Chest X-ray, PA view. Patient: 41 years old, sex M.
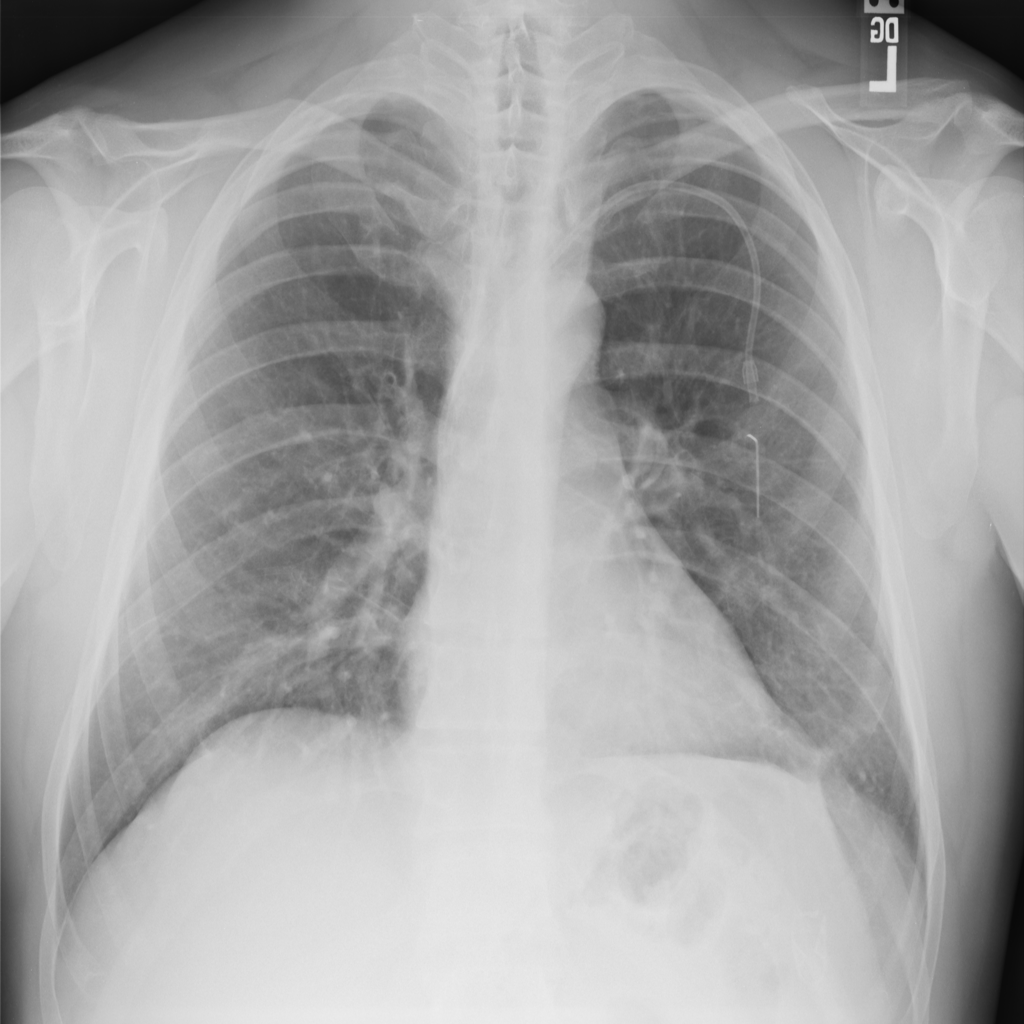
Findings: No Finding